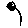
Label: flower